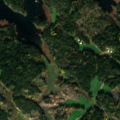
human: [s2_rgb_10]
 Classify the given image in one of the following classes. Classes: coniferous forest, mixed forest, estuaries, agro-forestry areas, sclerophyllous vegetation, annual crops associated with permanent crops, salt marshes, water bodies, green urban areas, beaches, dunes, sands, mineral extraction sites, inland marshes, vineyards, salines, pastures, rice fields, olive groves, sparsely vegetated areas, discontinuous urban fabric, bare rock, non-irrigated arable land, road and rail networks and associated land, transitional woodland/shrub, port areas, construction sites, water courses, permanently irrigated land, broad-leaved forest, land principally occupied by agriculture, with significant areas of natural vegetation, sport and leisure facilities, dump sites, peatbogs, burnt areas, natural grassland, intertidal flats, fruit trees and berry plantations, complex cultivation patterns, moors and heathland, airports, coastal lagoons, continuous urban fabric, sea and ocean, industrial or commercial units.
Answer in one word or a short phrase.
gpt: land principally occupied by agriculture, with significant areas of natural vegetation, coniferous forest, mixed forest, sea and ocean